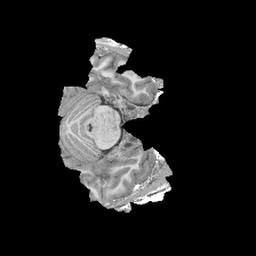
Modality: UNIT1
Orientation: axial